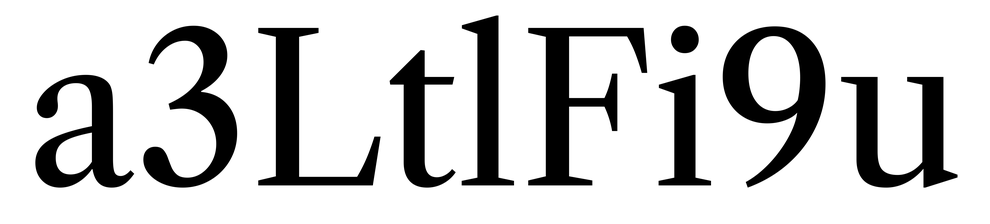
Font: LibreCaslonText_Regular